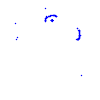
Particle: kaon